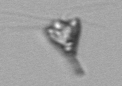
Label: Pyramimonas_longicauda